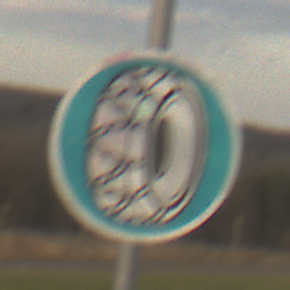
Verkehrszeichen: SchneekettenVorgeschrieben
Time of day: SunriseSunset
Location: Outdoor (Nature)
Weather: PartlyCloudy
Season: NotSpecified
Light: Natural